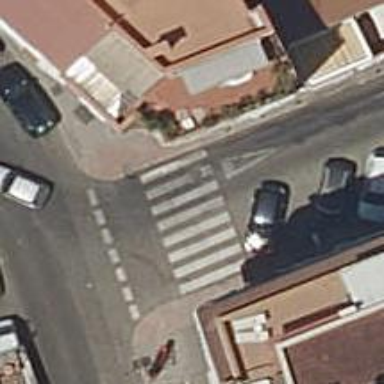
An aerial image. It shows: Zebra crossing on the road.